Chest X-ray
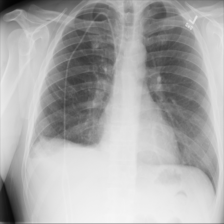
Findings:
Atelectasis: negative
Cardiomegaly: negative
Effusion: negative
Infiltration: negative
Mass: negative
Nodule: negative
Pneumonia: negative
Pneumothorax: negative
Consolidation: negative
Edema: negative
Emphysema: negative
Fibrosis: negative
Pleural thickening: negative
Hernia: negative